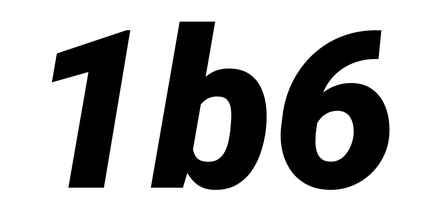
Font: Roboto-Italic_Black_Italic